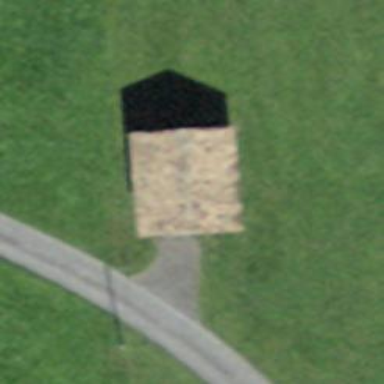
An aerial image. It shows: Shed building.